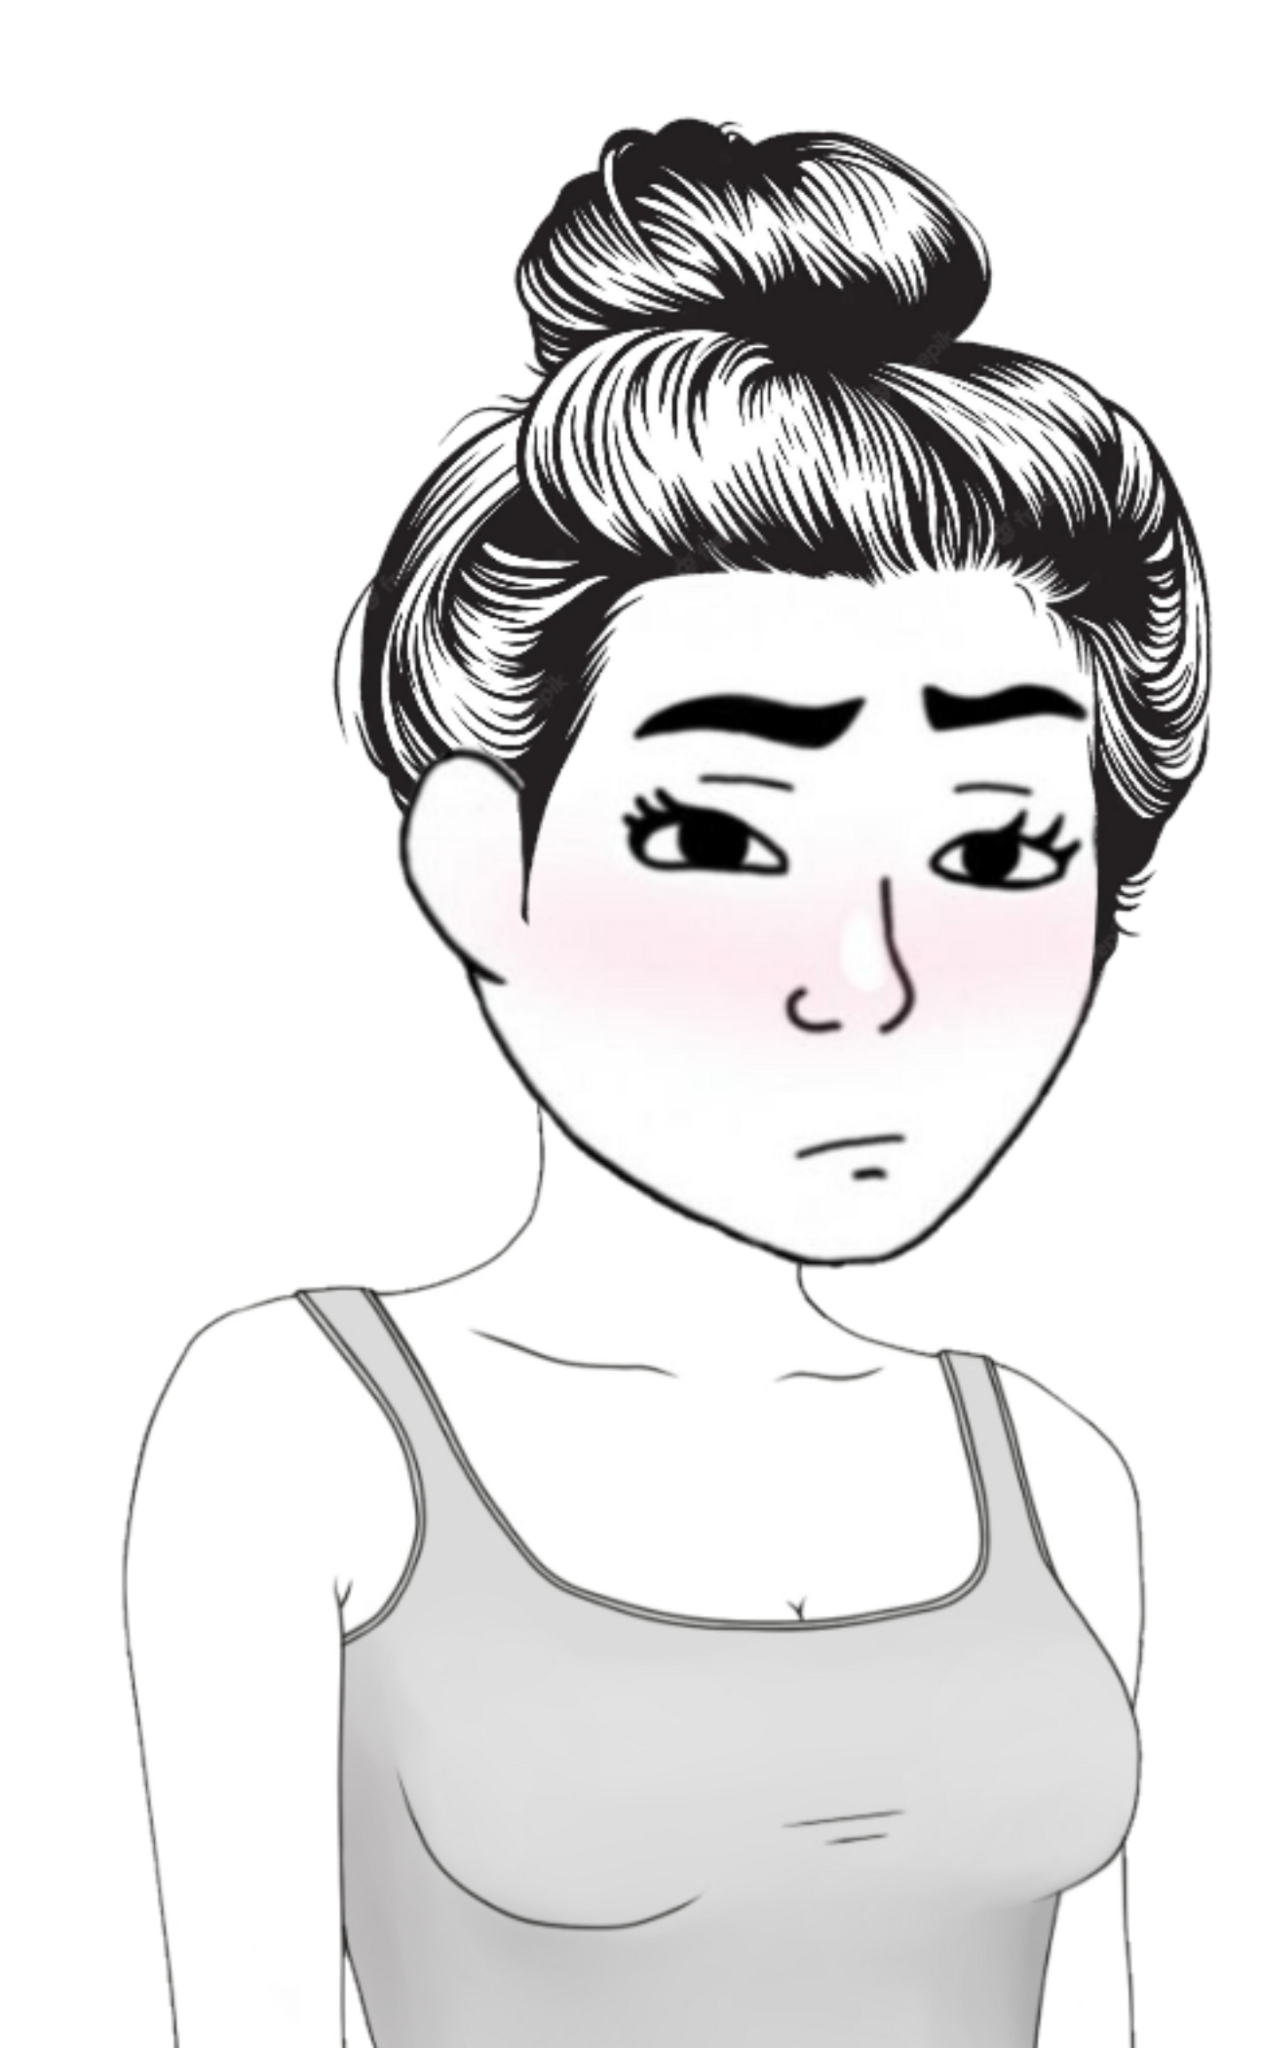
Label: 5_Tomboy